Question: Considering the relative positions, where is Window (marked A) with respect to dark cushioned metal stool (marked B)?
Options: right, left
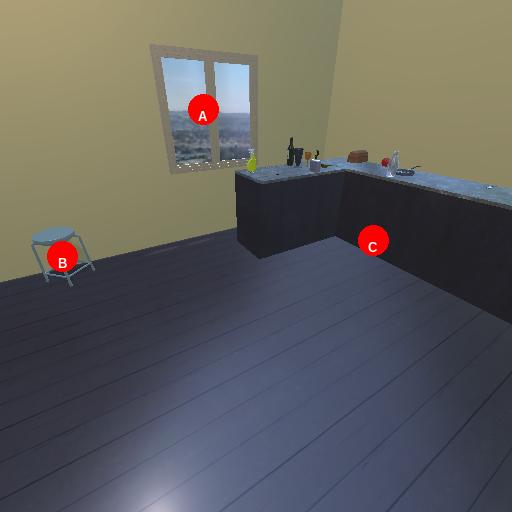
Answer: right